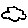
Label: cloud